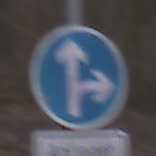
Verkehrszeichen: VorgeschriebeneFahrtrichtungGeradeausOderRechts
Zusatzzeichen unten: PersonengruppenFrei1
Umgebung: Outdoor, Nature
Tageszeit: MorningAfternoon
Wetter: Overcast
Licht: Natural
Jahreszeit: Autumn
Kontrast: LowContrast